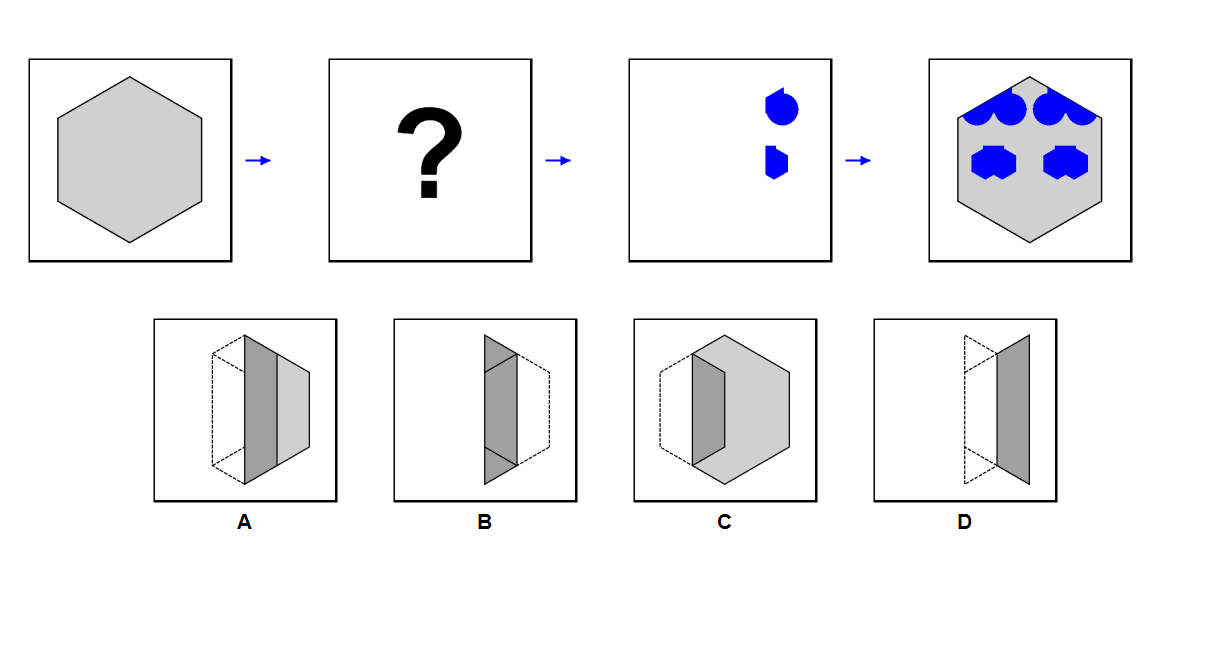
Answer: B